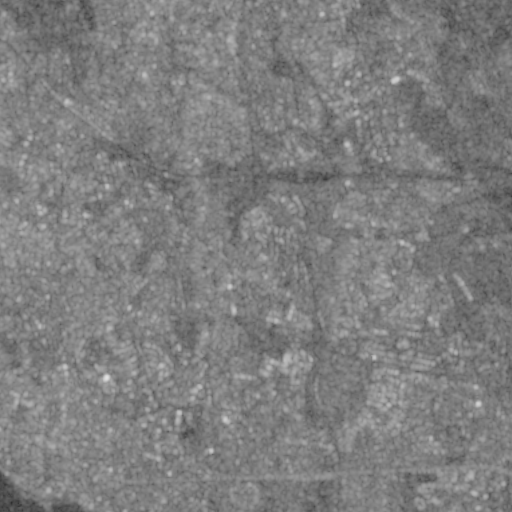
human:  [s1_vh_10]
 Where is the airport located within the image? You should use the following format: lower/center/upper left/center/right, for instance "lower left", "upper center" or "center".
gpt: The airport is located in the upper left of the image.
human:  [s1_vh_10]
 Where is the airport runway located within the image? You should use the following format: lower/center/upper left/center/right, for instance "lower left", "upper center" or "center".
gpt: The airport runway is located in the upper left of the image.
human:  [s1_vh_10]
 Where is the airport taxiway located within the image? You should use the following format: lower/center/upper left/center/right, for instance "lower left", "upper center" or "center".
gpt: The airport taxiway is located in the upper left of the image.
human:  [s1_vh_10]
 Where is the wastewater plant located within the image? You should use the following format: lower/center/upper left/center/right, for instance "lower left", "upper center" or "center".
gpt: The wastewater plant is located in the center of the image.
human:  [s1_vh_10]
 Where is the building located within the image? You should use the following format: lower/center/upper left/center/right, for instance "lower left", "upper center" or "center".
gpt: There is no building in the image.

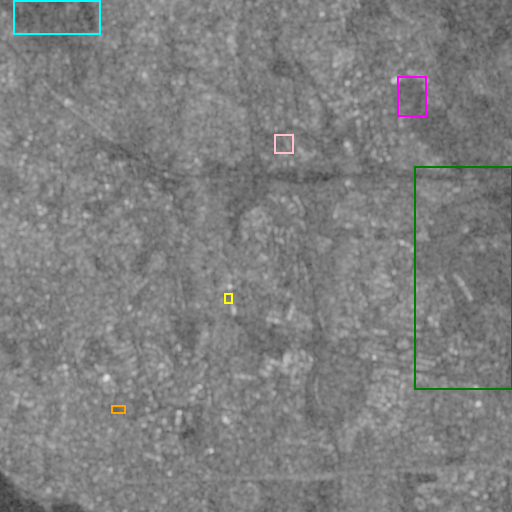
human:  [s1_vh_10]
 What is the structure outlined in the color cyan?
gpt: The structure outlined in cyan is an airport.
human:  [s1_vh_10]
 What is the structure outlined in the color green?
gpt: The structure outlined in green is a crop field.
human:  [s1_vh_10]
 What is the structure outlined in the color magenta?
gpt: The structure outlined in magenta is a park.
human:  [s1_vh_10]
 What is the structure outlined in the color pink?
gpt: The structure outlined in pink is a parking lot.
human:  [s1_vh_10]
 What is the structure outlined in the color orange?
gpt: The structure outlined in orange is a track.
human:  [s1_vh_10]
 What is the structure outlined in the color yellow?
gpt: The structure outlined in yellow is a wastewater plant.
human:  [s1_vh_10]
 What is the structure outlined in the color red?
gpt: There is no red outline.